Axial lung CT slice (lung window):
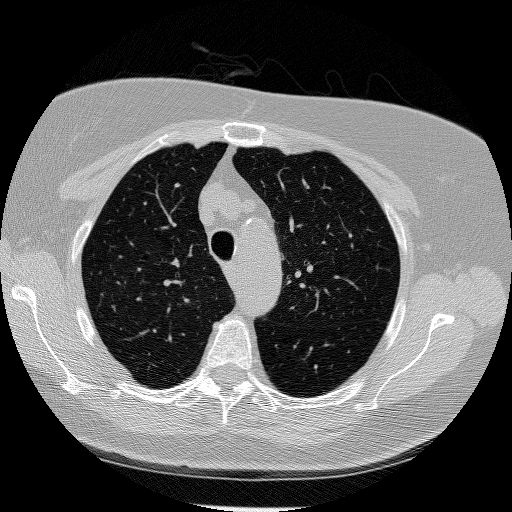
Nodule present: no